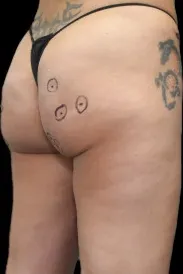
Case study 5. One year and 8 months following the initial procedure, the patient was treated with Targeted Verifiable Subcision (TVS) in the buttocks and posterior thighs (markings are shown in, D-F).
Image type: medical_photograph (skin_photograph)